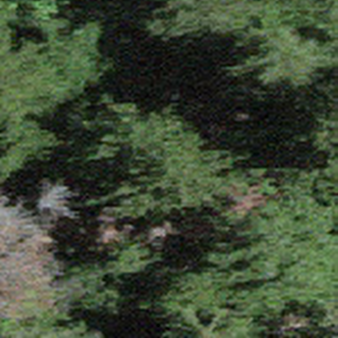
Label: other